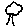
Label: tree